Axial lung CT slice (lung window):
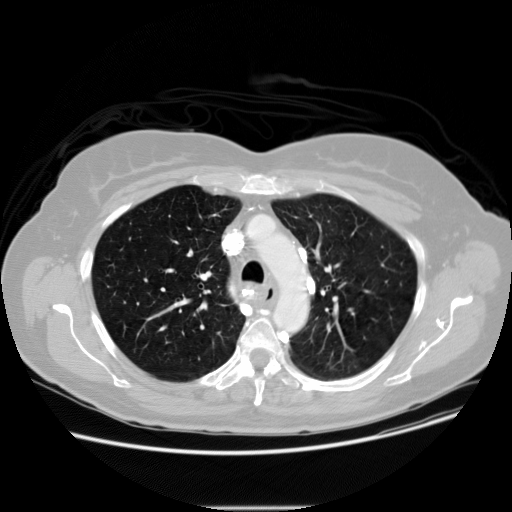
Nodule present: no